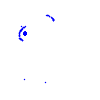
Particle: electron